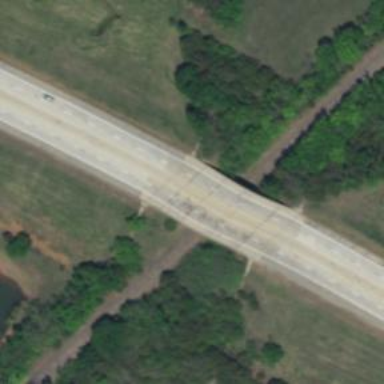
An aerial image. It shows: Bridge over motorway.